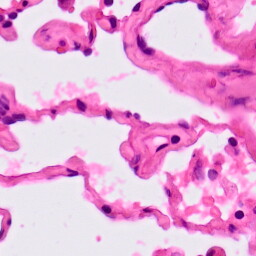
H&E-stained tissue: Lung